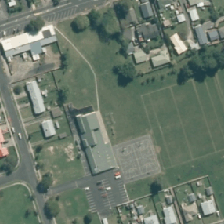
Land cover: urban_parkland